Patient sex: M
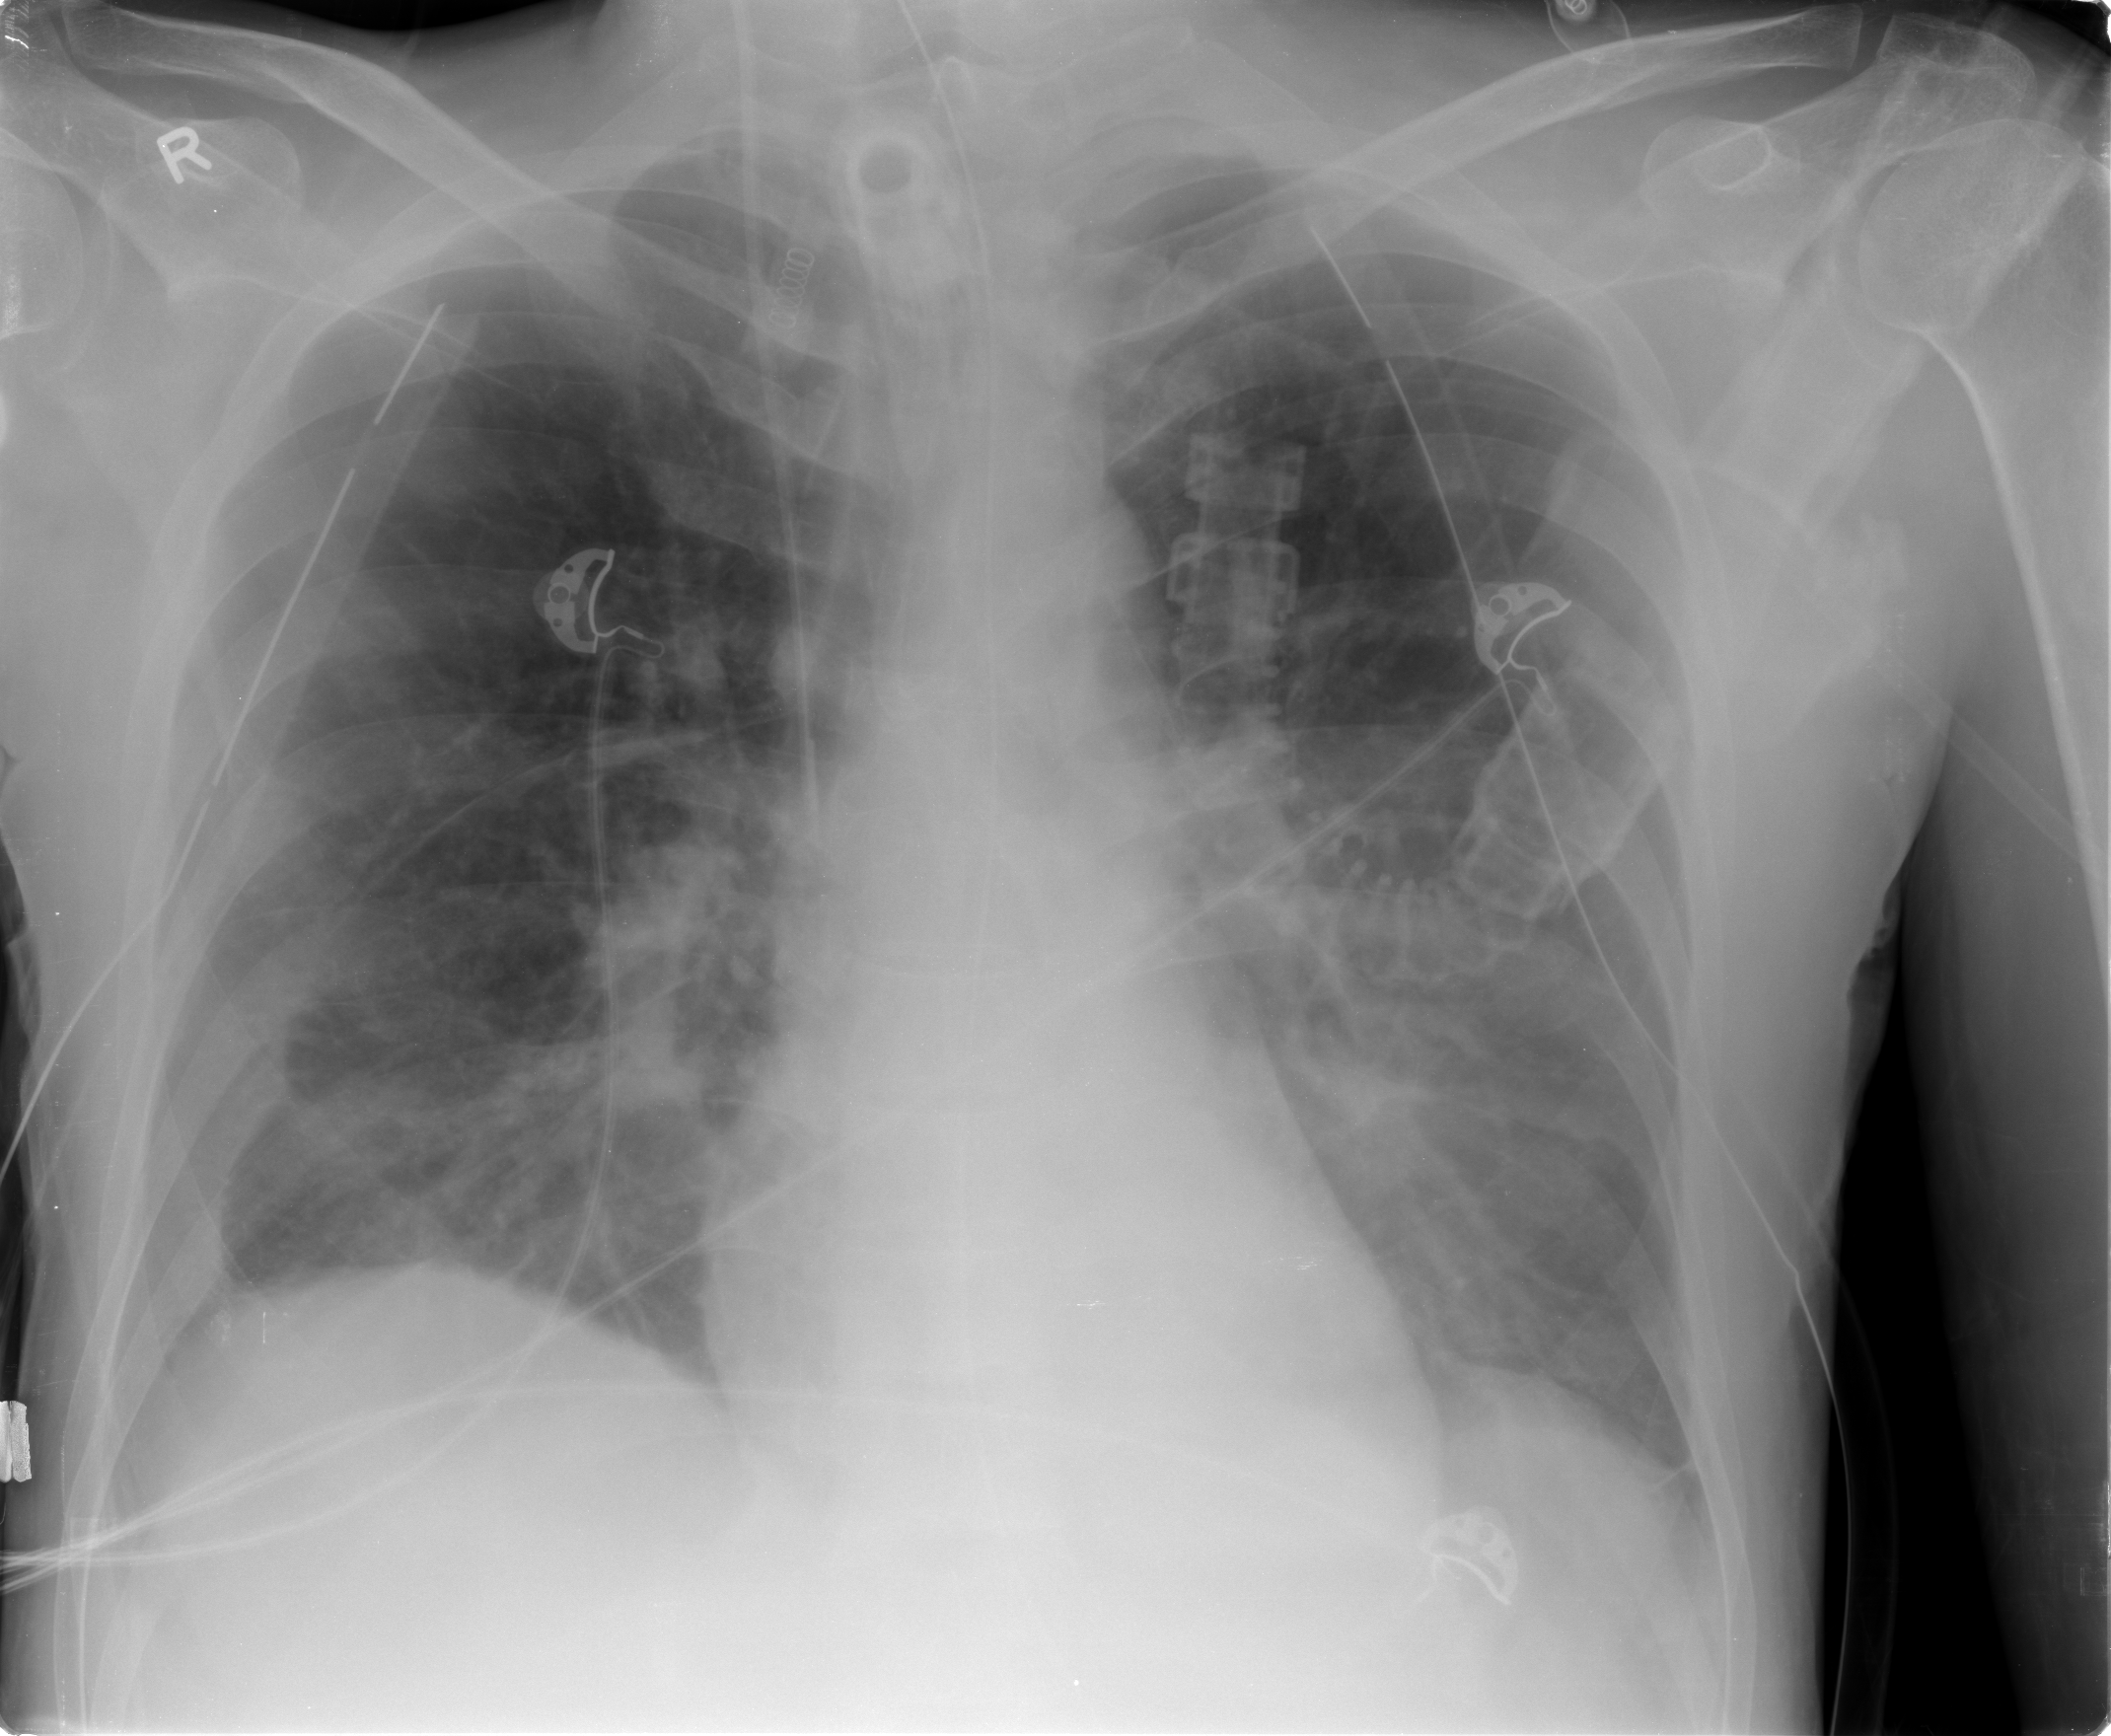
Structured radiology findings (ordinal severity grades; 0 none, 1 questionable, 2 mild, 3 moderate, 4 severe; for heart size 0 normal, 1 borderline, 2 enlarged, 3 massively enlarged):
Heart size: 0
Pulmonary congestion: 2
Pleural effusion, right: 2
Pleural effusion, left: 0
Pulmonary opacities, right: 1
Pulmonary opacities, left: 1
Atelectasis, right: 2
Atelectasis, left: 2